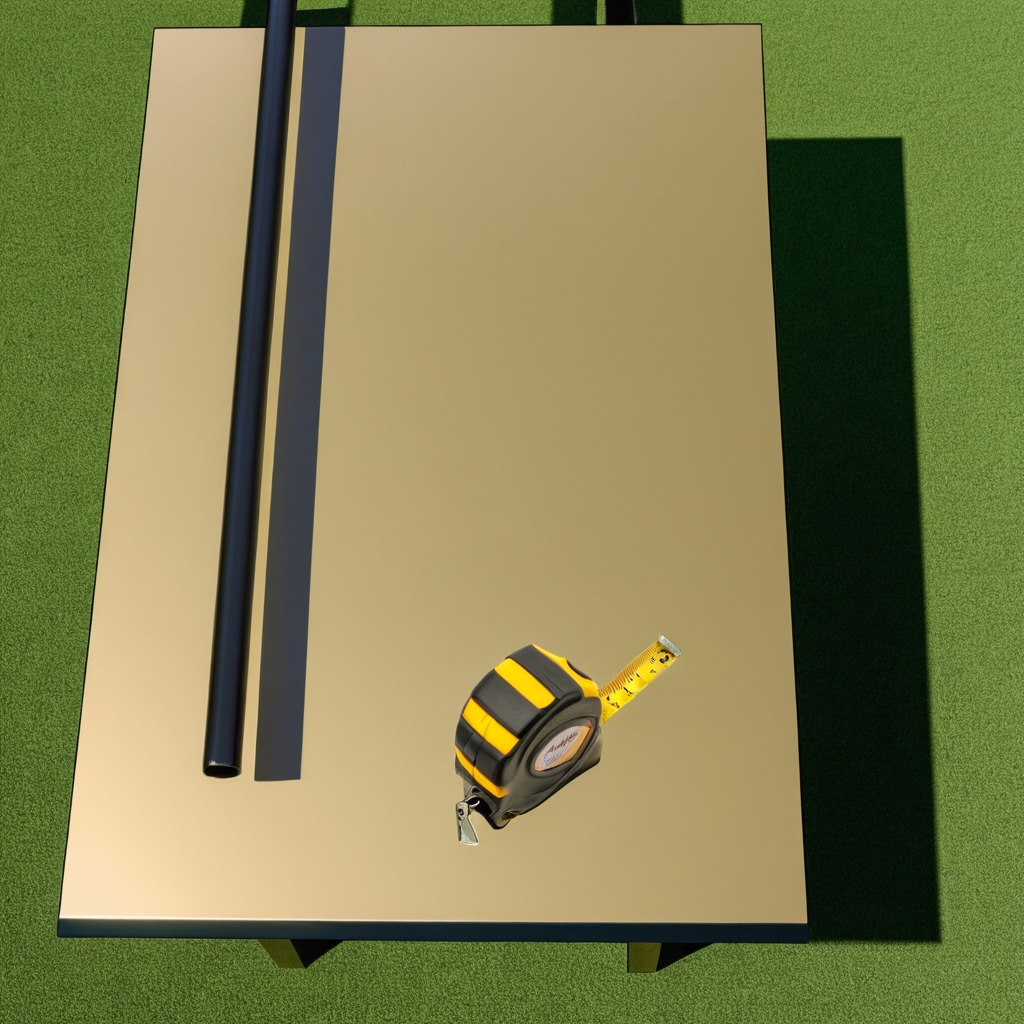
A measuring tape is lying on a clean utility table in a temporary outdoor tool station afternoon light present textured surface.